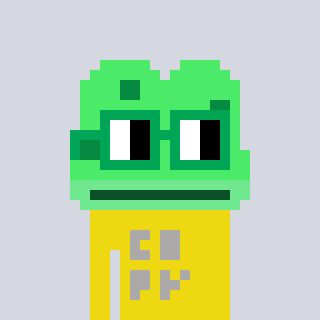
a pixel art character with square green glasses, a frog-shaped head and a yellow-colored body on a cool background